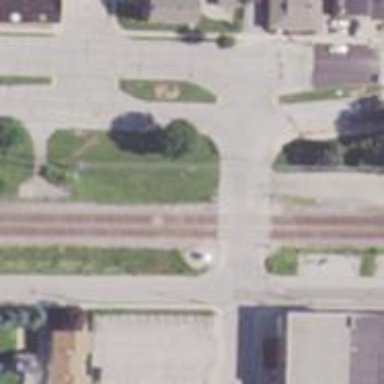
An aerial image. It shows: Railway crossing.